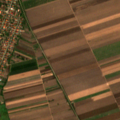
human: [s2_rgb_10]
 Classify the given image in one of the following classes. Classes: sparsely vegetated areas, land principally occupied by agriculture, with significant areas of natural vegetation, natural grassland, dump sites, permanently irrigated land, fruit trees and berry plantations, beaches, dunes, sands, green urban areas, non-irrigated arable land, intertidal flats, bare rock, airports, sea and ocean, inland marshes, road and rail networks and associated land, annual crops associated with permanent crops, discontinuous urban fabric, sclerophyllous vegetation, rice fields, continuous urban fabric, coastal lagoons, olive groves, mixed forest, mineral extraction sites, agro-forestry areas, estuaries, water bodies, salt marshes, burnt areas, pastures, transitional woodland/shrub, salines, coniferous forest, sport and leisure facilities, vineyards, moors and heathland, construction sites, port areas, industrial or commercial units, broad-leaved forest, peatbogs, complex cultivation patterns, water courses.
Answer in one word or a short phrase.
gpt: discontinuous urban fabric, non-irrigated arable land